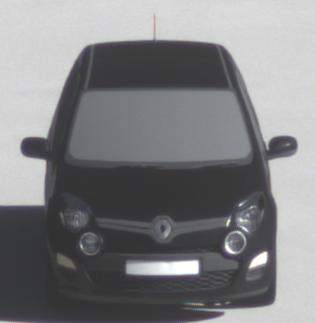
Make: Renault
Model: Twingo 1.2 LEV 16V 75
Detailed model: Twingo (II)
Model produced from: 2012/01
Model produced until: 2014/07
Doors: 3
Color: black
Road condition: dry road
Daytime: morning or afternoon
Contrast: high contrast